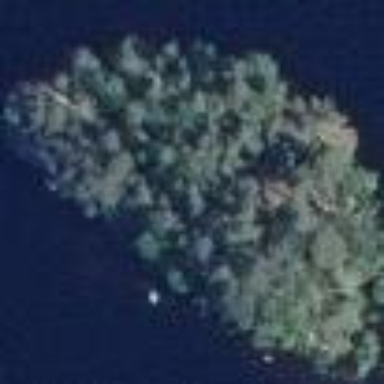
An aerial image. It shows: Islet surrounded by woodland.